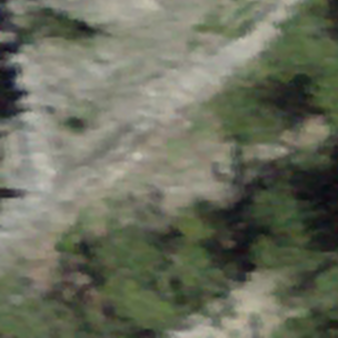
Label: other